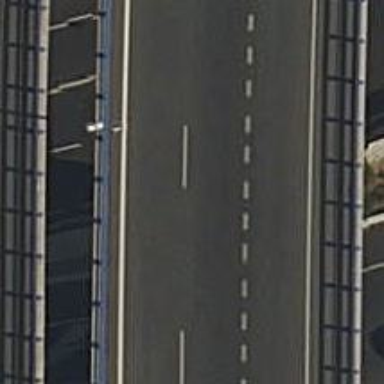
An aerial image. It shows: Bridge over motorway_link.